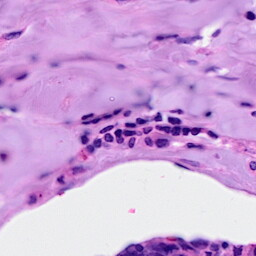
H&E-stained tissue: Breast